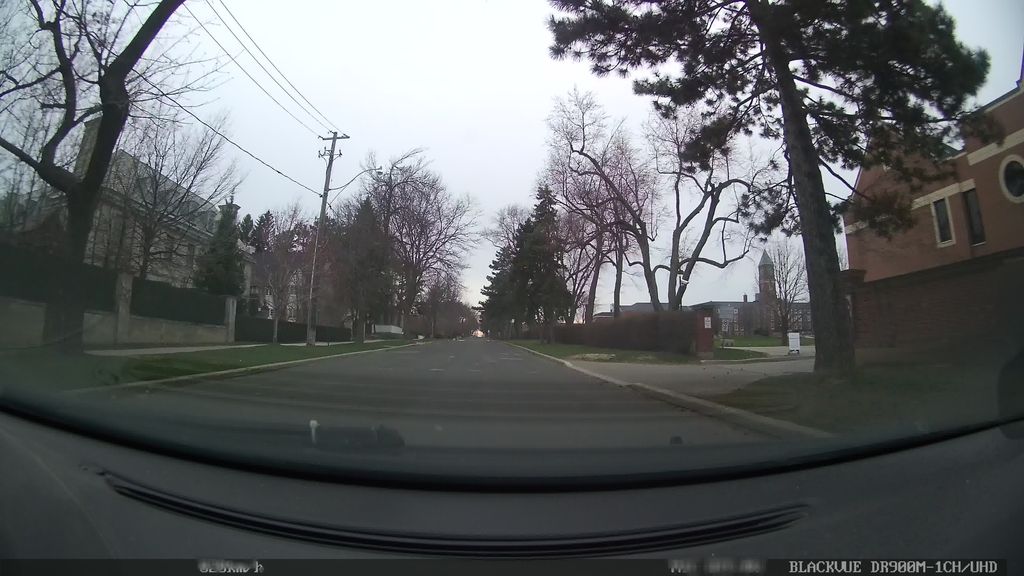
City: toronto